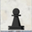
Piece: bP